Question: How would I go about creating the drop shadow that is shown below for a WPF button (or a Border, etc)? The drop shadow is "curved" and is thicker on the ends and thinner in the middle. I'd like to avoid using images (PNG) if possible, but if that is the best option then so be it. Is there a way to do it using gradients instead somehow?

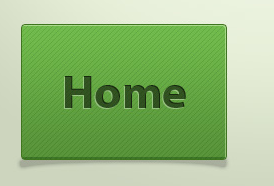
Answer: I think you'll have to edit the default 'Template' for the 'Button' and add a 'Shape' that you add the 'DropShadowEffect' to. An even better approach is to create a custom control which derives from 'Button' that has this 'Template' Then you could add Dependency Properties for the values that you would like to be able to configure, like 'ShadowDepth', 'BlurRadius', Angle for the Arc etc.
Here is an example. It requires a reference to .

'''
<Style x:Key="BottomArcShadowButton" TargetType="{x:Type Button}"
xmlns:MS_Themes="clr-namespace:Microsoft.Windows.Themes;assembly=PresentationFramework.Aero">
<Setter Property="Template">
<Setter.Value>
<ControlTemplate TargetType="{x:Type Button}">
<Grid>
<MS_Themes:ButtonChrome x:Name="Chrome" BorderBrush="{TemplateBinding BorderBrush}" Background="{TemplateBinding Background}" RenderMouseOver="{TemplateBinding IsMouseOver}" RenderPressed="{TemplateBinding IsPressed}" RenderDefaulted="{TemplateBinding IsDefaulted}" SnapsToDevicePixels="true">
<ContentPresenter HorizontalAlignment="{TemplateBinding HorizontalContentAlignment}" Margin="{TemplateBinding Padding}" RecognizesAccessKey="True" SnapsToDevicePixels="{TemplateBinding SnapsToDevicePixels}" VerticalAlignment="{TemplateBinding VerticalContentAlignment}"/>
</MS_Themes:ButtonChrome>
<Path Grid.ZIndex="-1"
Stroke="Green"
StrokeThickness="6"
Stretch="Fill"
Fill="Green"
StrokeEndLineCap="Square"
StrokeStartLineCap="Square"
Data="M0,0 L1,0 L1,1 A1,1 180 0 0 0,1 L0,0">
<Path.Effect>
<DropShadowEffect ShadowDepth="15"
Direction="270"
Color="Black"
Opacity="0.5"
BlurRadius="4"/>
</Path.Effect>
</Path>
</Grid>
<ControlTemplate.Triggers>
<Trigger Property="IsKeyboardFocused" Value="true">
<Setter Property="RenderDefaulted" TargetName="Chrome" Value="true"/>
</Trigger>
<Trigger Property="ToggleButton.IsChecked" Value="true">
<Setter Property="RenderPressed" TargetName="Chrome" Value="true"/>
</Trigger>
<Trigger Property="IsEnabled" Value="false">
<Setter Property="Foreground" Value="#ADADAD"/>
</Trigger>
</ControlTemplate.Triggers>
</ControlTemplate>
</Setter.Value>
</Setter>
</Style>
'''